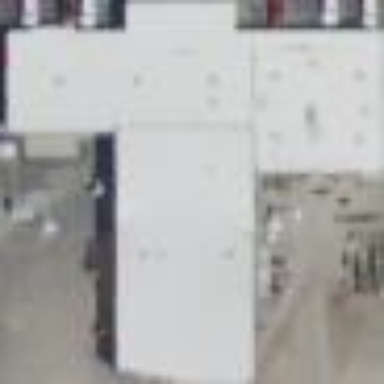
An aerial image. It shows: Garden centre housed in building.